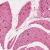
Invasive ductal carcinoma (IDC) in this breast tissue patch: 0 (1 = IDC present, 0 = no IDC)